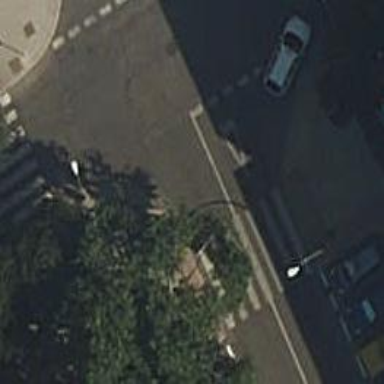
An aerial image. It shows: Uncontrolled zebra crossing on the road.